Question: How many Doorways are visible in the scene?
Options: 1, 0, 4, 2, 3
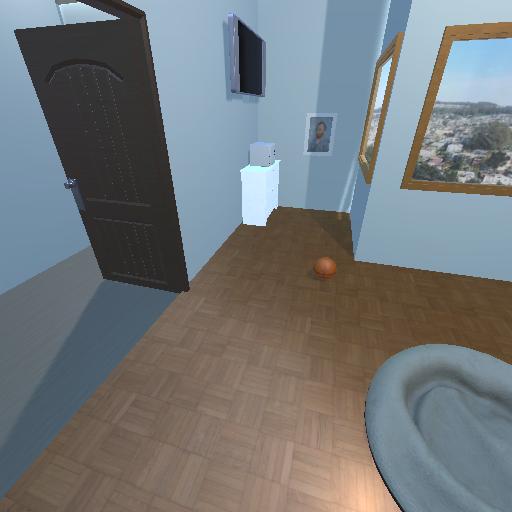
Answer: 1